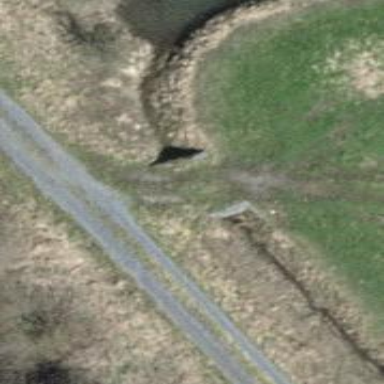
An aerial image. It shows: Culvert tunnel under drain waterway.